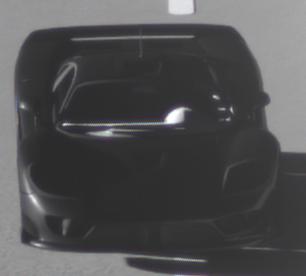
Make: Saleen
Model: S7
Detailed model: -
Model produced from: 2000
Model produced until: 2008
Doors: 2
Color: black
Road condition: dry road
Daytime: sunrise or sunset
Contrast: high contrast